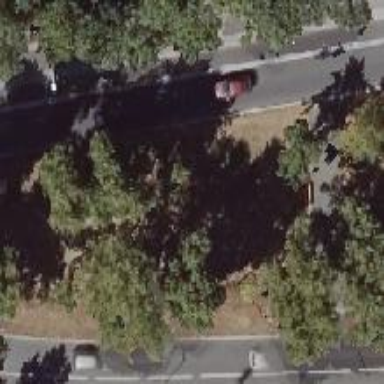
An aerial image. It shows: Leafless deciduous tree in avenue setting.